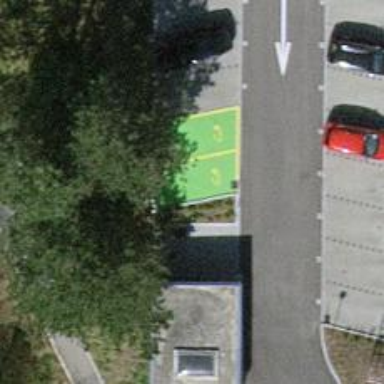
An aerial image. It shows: Charging station.